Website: bh-photo
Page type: store-pickup
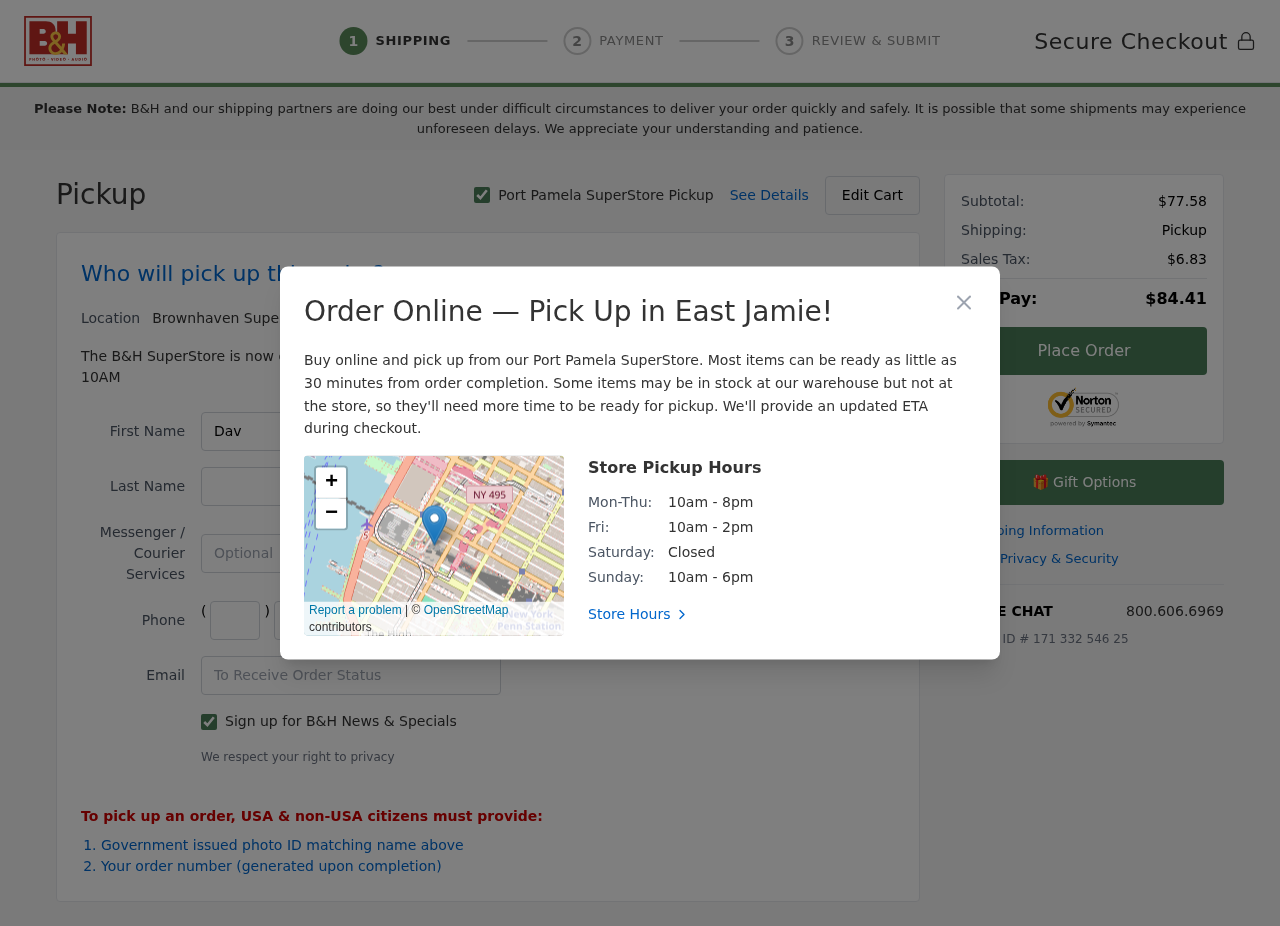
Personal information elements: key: PII_CITY
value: Port Pamela
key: PII_CITY2
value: Brownhaven
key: PII_CITY3
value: East Jamie
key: PII_EMAIL
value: david.smith@hotmail.com
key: PII_FIRSTNAME
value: David
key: PII_LASTNAME
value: Smith
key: PII_PHONE_AREA
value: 564
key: PII_PHONE_PREFIX
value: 301
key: PII_PHONE_SUFFIX
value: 6329
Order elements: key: ORDER_SUBTOTAL
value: $77.58
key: ORDER_TAX
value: $6.83
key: ORDER_TOTAL
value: $84.41
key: ORDER_ID
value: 171 332 546 25